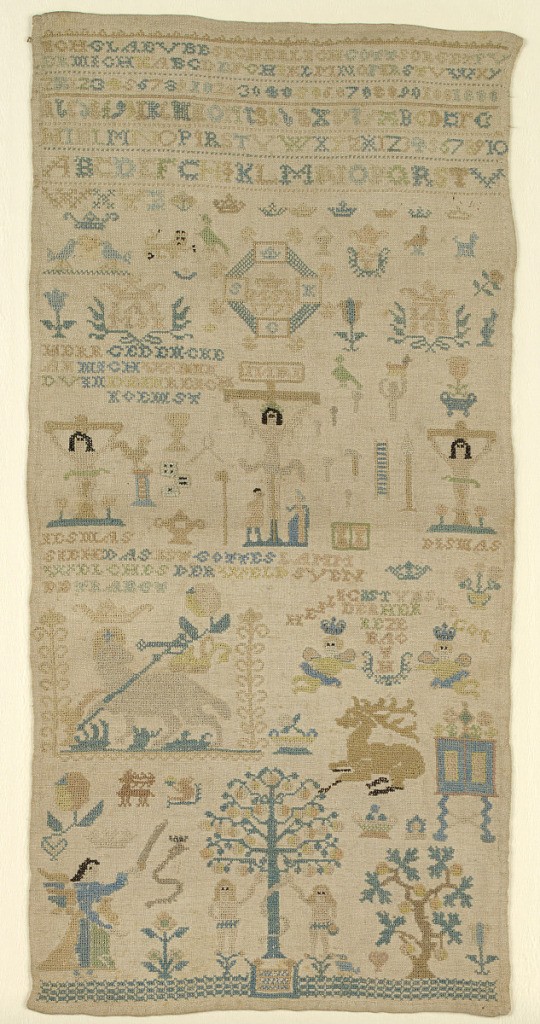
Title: Sampler
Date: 1771
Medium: silk and metal-wrapped silk embroidery on linen foundation Technique: embroidered in cross and four-sided stitches on plain weave foundation
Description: Motifs and mottos with crucifixion in the center.  Religious texts.